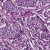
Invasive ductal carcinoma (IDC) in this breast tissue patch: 1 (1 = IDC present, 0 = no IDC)